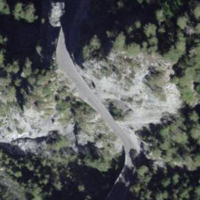
EUNIS habitat code: 48
Species observed at this site:
Ptyonoprogne rupestris
Corvus corax